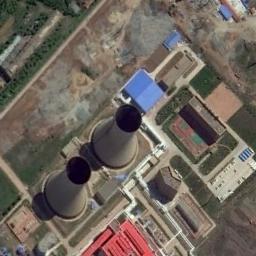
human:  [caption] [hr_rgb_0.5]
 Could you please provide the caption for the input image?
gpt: There are five thermal power stations in this industrial area .

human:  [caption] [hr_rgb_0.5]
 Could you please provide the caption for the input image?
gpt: The thermal power station is on the grass next to some buildings .

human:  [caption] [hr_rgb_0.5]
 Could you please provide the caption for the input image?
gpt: Plant and machinery in a thermal power station with two cooling towers .

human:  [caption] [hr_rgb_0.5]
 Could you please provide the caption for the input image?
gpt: Many buildings of different shapes are next to the thermal power station .

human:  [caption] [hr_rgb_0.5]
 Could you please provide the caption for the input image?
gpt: There are some buildings and two chimneys on the thermal power station .